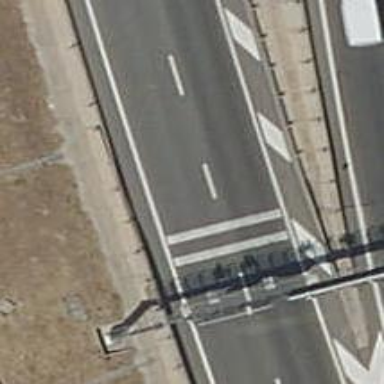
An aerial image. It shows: Traffic calming measure in place: rumble strips.